Group 1:
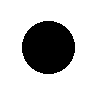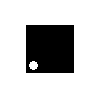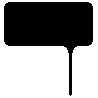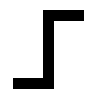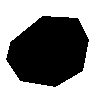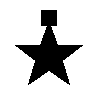
Group 2:
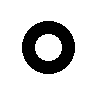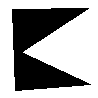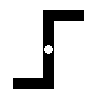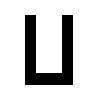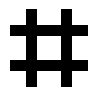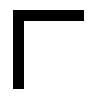
Rule separating the two groups: Center of mass within the black area of the shape vs. center of mass out of the black area of the shape.
Concepts: center_of_mass, inside
Author: Aaron David Fairbanks